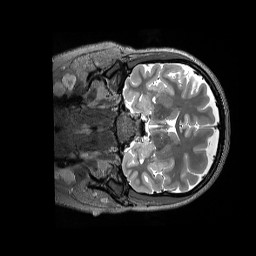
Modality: T2w
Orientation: coronal
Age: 30
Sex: female
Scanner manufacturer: siemens
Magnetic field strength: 3 T
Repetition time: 3.2 s
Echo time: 0.562 s